Field crop: maize
Growth stage: 2
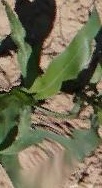
Species: maize